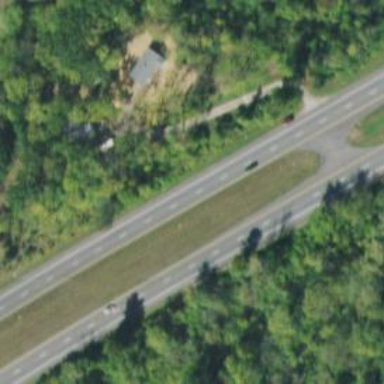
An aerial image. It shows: This image shows trunk highway that functions as expressway.